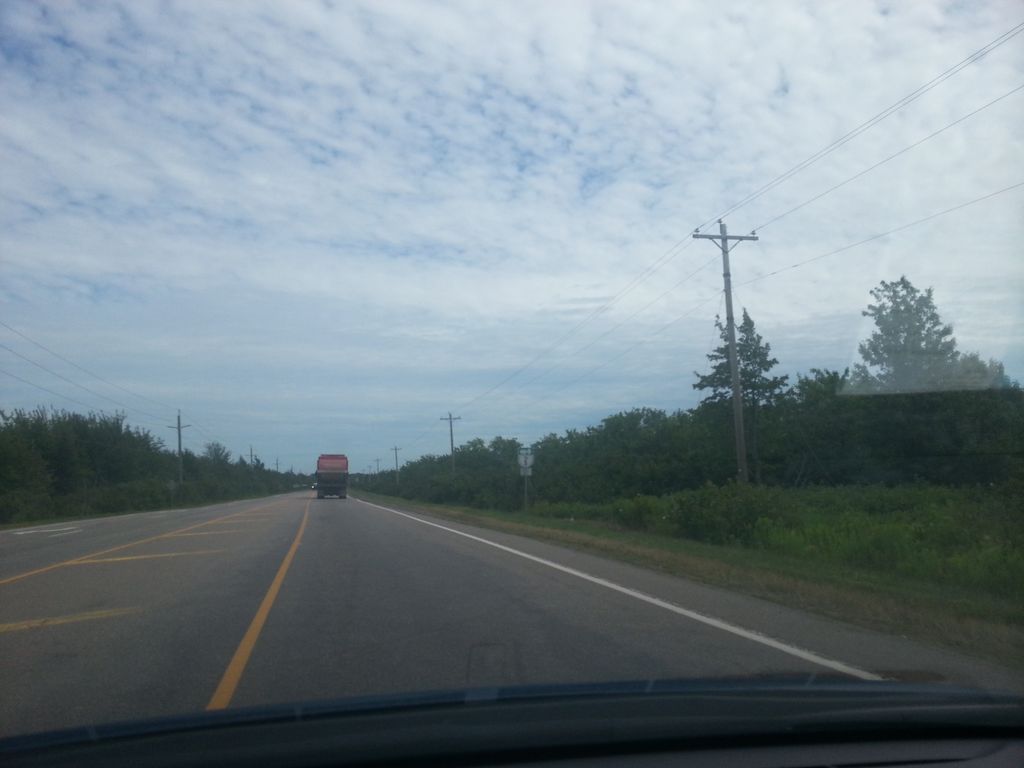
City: charlottetown